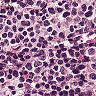
Metastatic tissue present: no